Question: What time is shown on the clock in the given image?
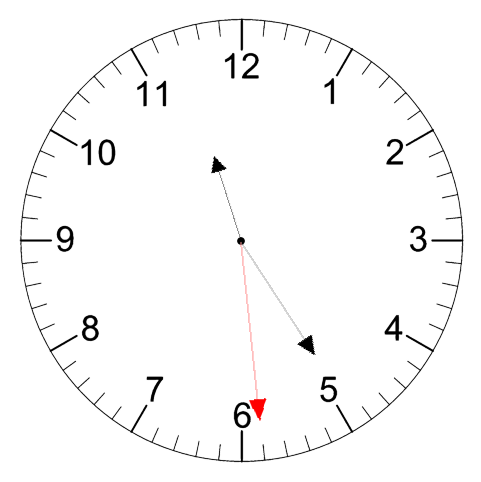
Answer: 11:24:29